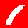
Digit: 1